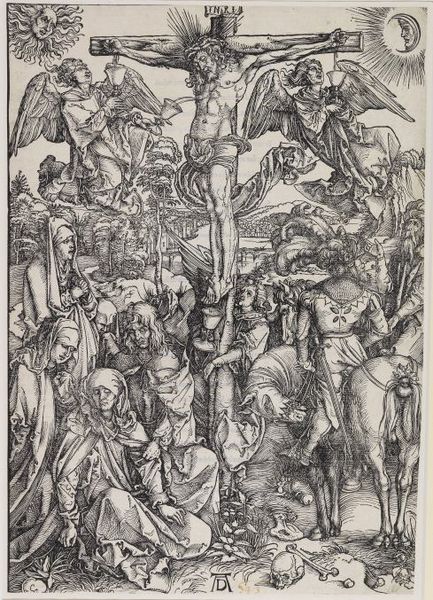
Titel: Christus am Kreuz
Künstler: Albrecht Dürer
Standort: Karlsruhe
Institution: Staatliche Kunsthalle Karlsruhe
Schlagwörter: baum, berg, blätter, dunkel, feder, flügel, himmel, kopf, lendenschurz, mann, nackt, wasser, weiß, bäume, frauen, landschaft, menschen, stadt, abend, braun, frau, grau, haar, hintergrund, männer, nacht, schwarz, zeichnung, tuch, menge, bart, arm, falten, federn, johannes, schädel, tod, tot, trauer, signatur, hügel, natur, wind, brücke, sonne, boden, gewand, haare, kelch, stoff, pflanze, krone, traurig, wald, esel, pferd, pferde, reiter, engel, schwanz, bein, holzschnitt, zuschauer, berge, fels, grafik, graphik, schattierung, tag, figuren, untergang, lanze, soldaten, kopftuch, balken, ad, nagel, nägel, knochen, becher, mond, blut, buch, kreuz, strahlen, pfahl, weinen, druck, druckgraphik, halbmond, schwarz-weiss, sichel, monogramm, radierung, stich, häscher, knien, soldat, bleistift, hauben, beten, menschenmenge, ritter, rüstung, römer, heiligenschein, seiten, totenkopf, nimbus, christus, jesus, kreuzigung, ostern, wundmale, christlich, hölle, leid, leiden, schmerz, teufel, mittelalter, betende, kruzifix, hain, heiliger, elisabeth, heilige, märtyrer, opfer, dürer, federschmuck, hoffnung, jünger, heilig, maria, kupferstich, hl. magdalena, magdalena, totenschädel, gekreuzigt, beweinung, jesu, maria magdalena, trauernde, habe, kelche, aufnahme, christentum, dornenkrone, auferstehung, manschen, marien, christi, josef, klagen, erlöser, konchen, kruez, voll, essig, gekreuzigter, christ, golgotha, albrecht, albrecht dürer, apostel, gebeine, passion, pfed, weinende, hauptmann, dürrer, was, golgatha, flügeln, kosmos, inri, gottes sohn, kalvarienberg, ich, dreinageltypus, eucharistie, chrsitus, barg, faruen, menchen, christu, blut christi, calvarienberg, wimmelbild, geschrieben, momento mori, moon, anschlagen, schäde, harnsch, krezigung, totnkopf, stephaton, wiedergeburt, a, d, 15 jahrhundert, 16. jahrhundert, sw, schedel, auerstehung, chrisstus, wa, durer, albracht, uamzeug, pferg, albrecht durer, dignatur, tod christi, kreuziging, jahannes, 'johannes, sun, cross, pasion, marea, beten knien, blute, momento moris, ritter tod teufel, schdelstätte, beweinung des gekreuzigten